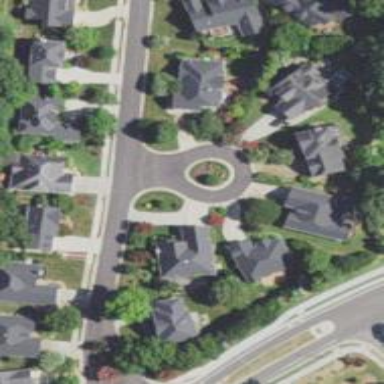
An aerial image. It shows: Turning loop on the road.